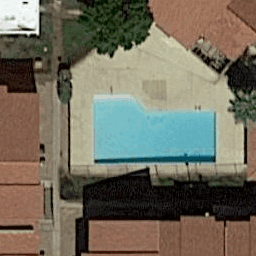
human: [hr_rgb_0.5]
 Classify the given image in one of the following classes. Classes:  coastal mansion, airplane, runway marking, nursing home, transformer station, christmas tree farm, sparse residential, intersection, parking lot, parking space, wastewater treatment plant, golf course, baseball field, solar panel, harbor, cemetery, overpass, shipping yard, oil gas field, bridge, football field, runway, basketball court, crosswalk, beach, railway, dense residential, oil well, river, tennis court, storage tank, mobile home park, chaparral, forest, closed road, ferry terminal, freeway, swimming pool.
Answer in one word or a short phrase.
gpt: swimming pool